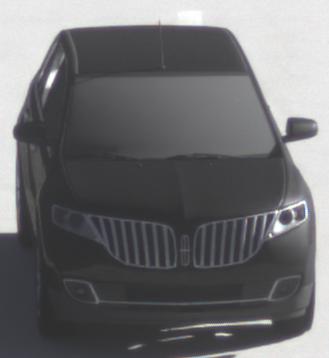
Make: Lincoln
Model: MKX
Detailed model: Gen. 1 CD3
Model produced from: 2010
Model produced until: 2015
Doors: 5
Color: black
Road condition: dry road
Daytime: morning or afternoon
Contrast: high contrast